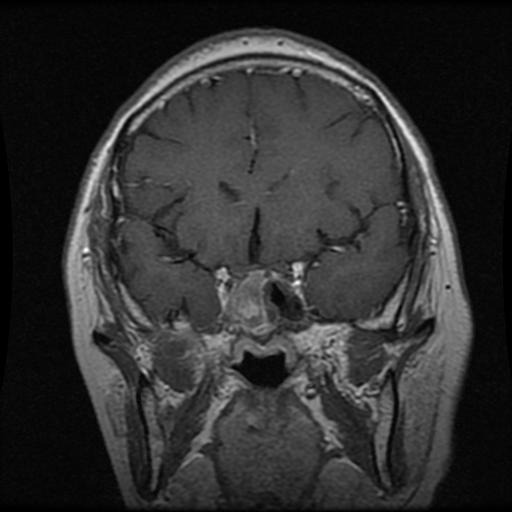
Label: pituitary